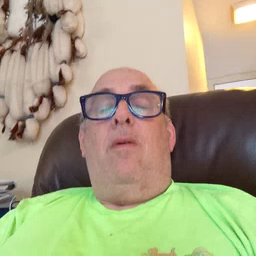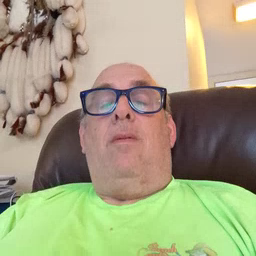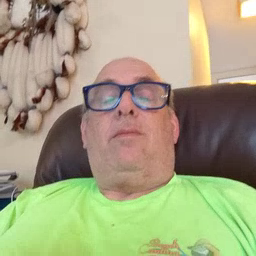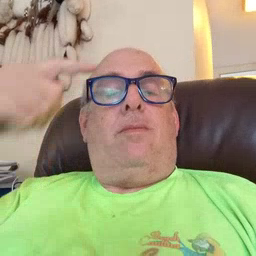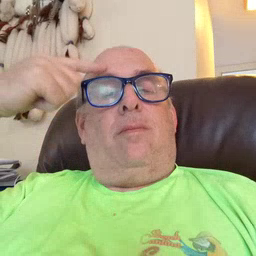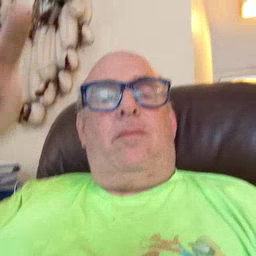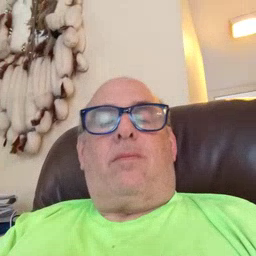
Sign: for